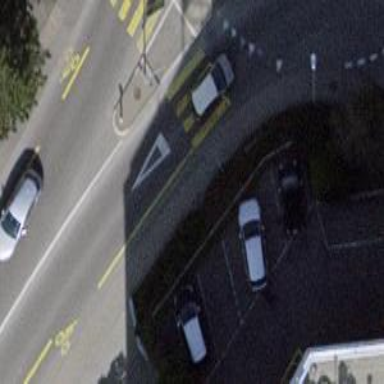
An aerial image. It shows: Asphalt sidewalk leading to public transport platform.